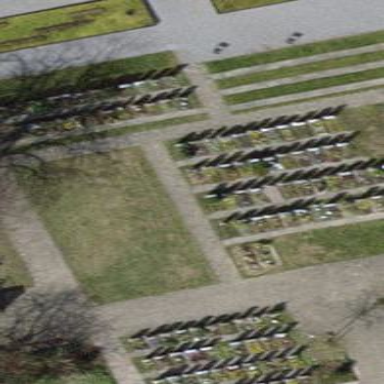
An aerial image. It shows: Cemetery.